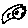
Label: moon